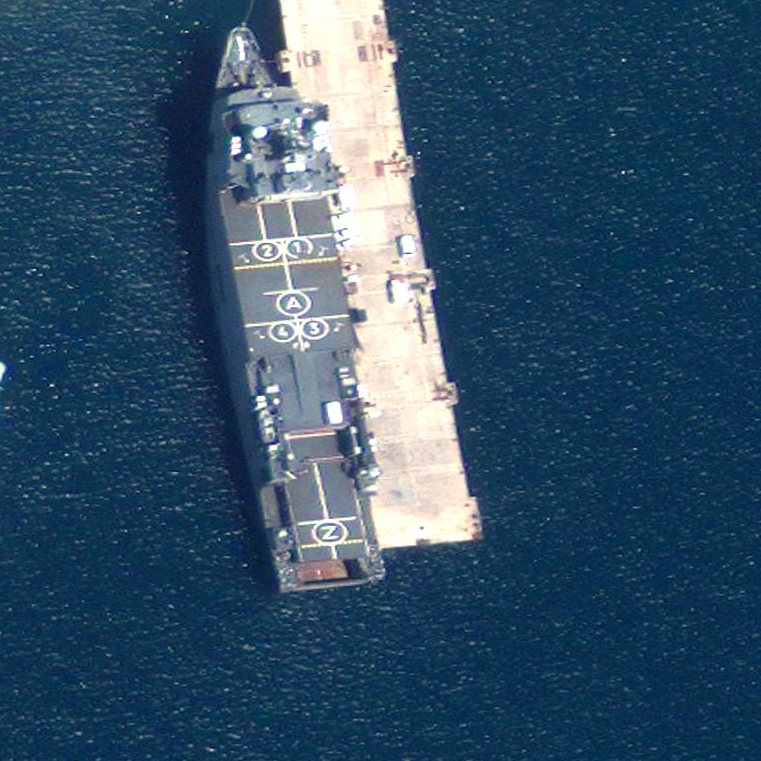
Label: combat